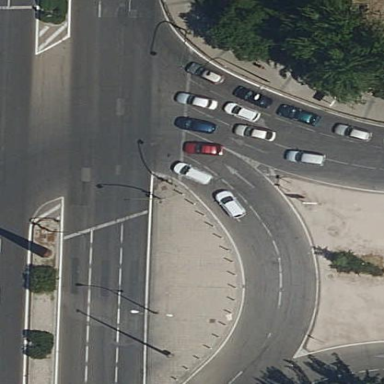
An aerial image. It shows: Kerb barrier.